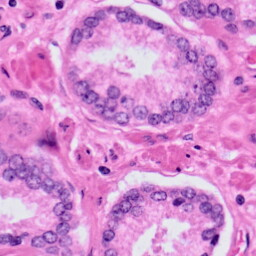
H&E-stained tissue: Prostate